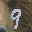
Label: 9